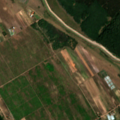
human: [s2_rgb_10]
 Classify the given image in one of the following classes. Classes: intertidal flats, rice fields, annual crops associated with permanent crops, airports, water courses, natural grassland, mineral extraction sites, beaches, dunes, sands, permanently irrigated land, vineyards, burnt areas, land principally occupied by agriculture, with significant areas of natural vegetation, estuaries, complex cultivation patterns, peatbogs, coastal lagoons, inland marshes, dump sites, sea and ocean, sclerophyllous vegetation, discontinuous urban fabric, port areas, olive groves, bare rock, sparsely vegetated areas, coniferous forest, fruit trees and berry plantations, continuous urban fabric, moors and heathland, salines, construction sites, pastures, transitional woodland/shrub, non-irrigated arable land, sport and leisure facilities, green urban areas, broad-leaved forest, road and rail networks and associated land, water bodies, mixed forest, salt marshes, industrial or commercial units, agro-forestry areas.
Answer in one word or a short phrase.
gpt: vineyards, fruit trees and berry plantations, pastures, broad-leaved forest, coniferous forest